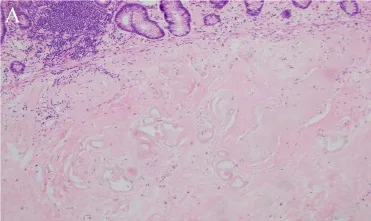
Postoperative histopathological results. HE stain of colonic mucosa (magnification x 100).
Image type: pathology (h&e)